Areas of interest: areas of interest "Fengjing Ancient Town Tourism Area"
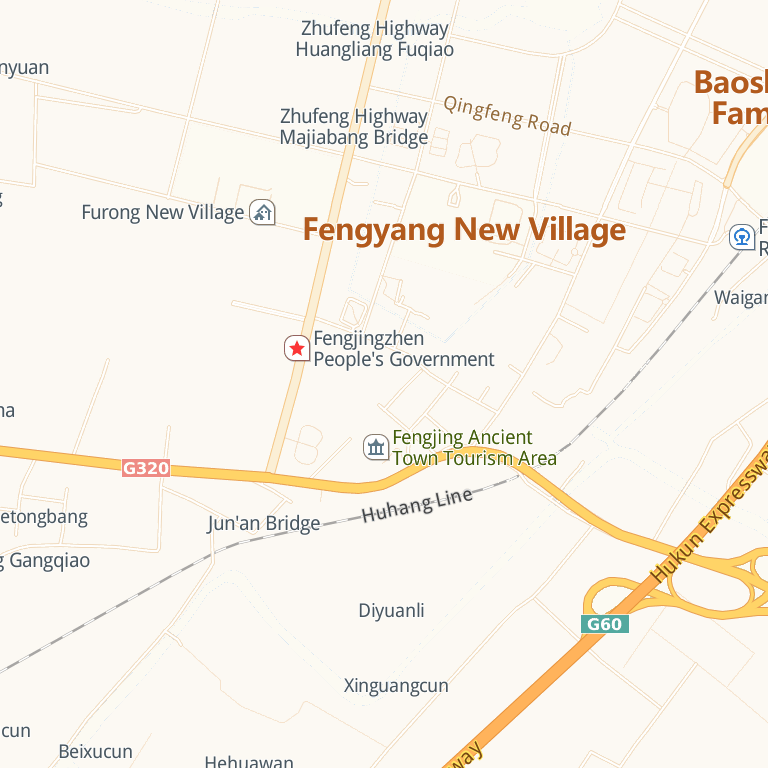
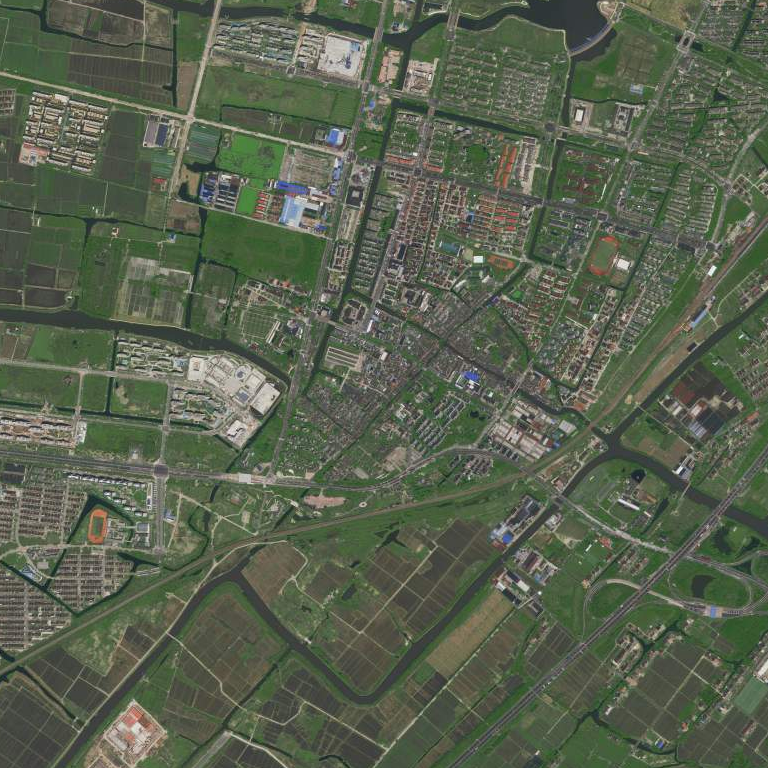